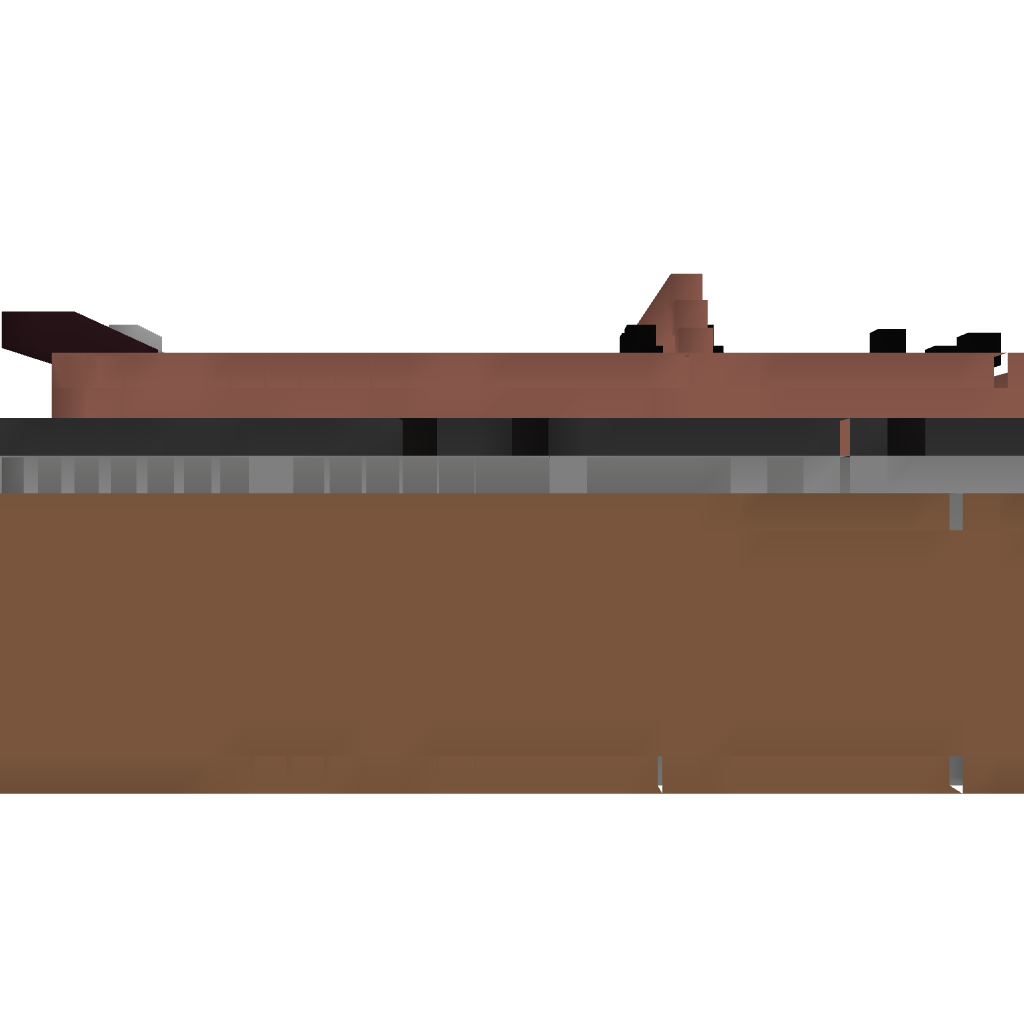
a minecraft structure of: Southern Shrine